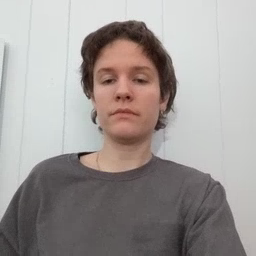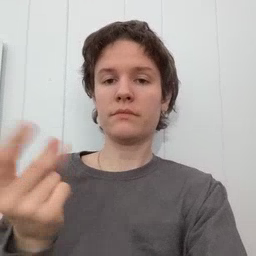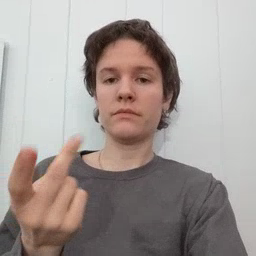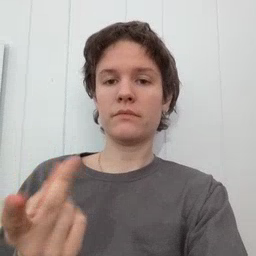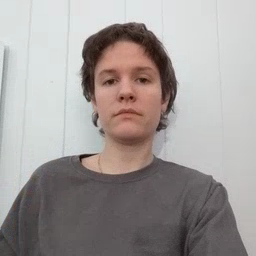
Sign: dog